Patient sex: M
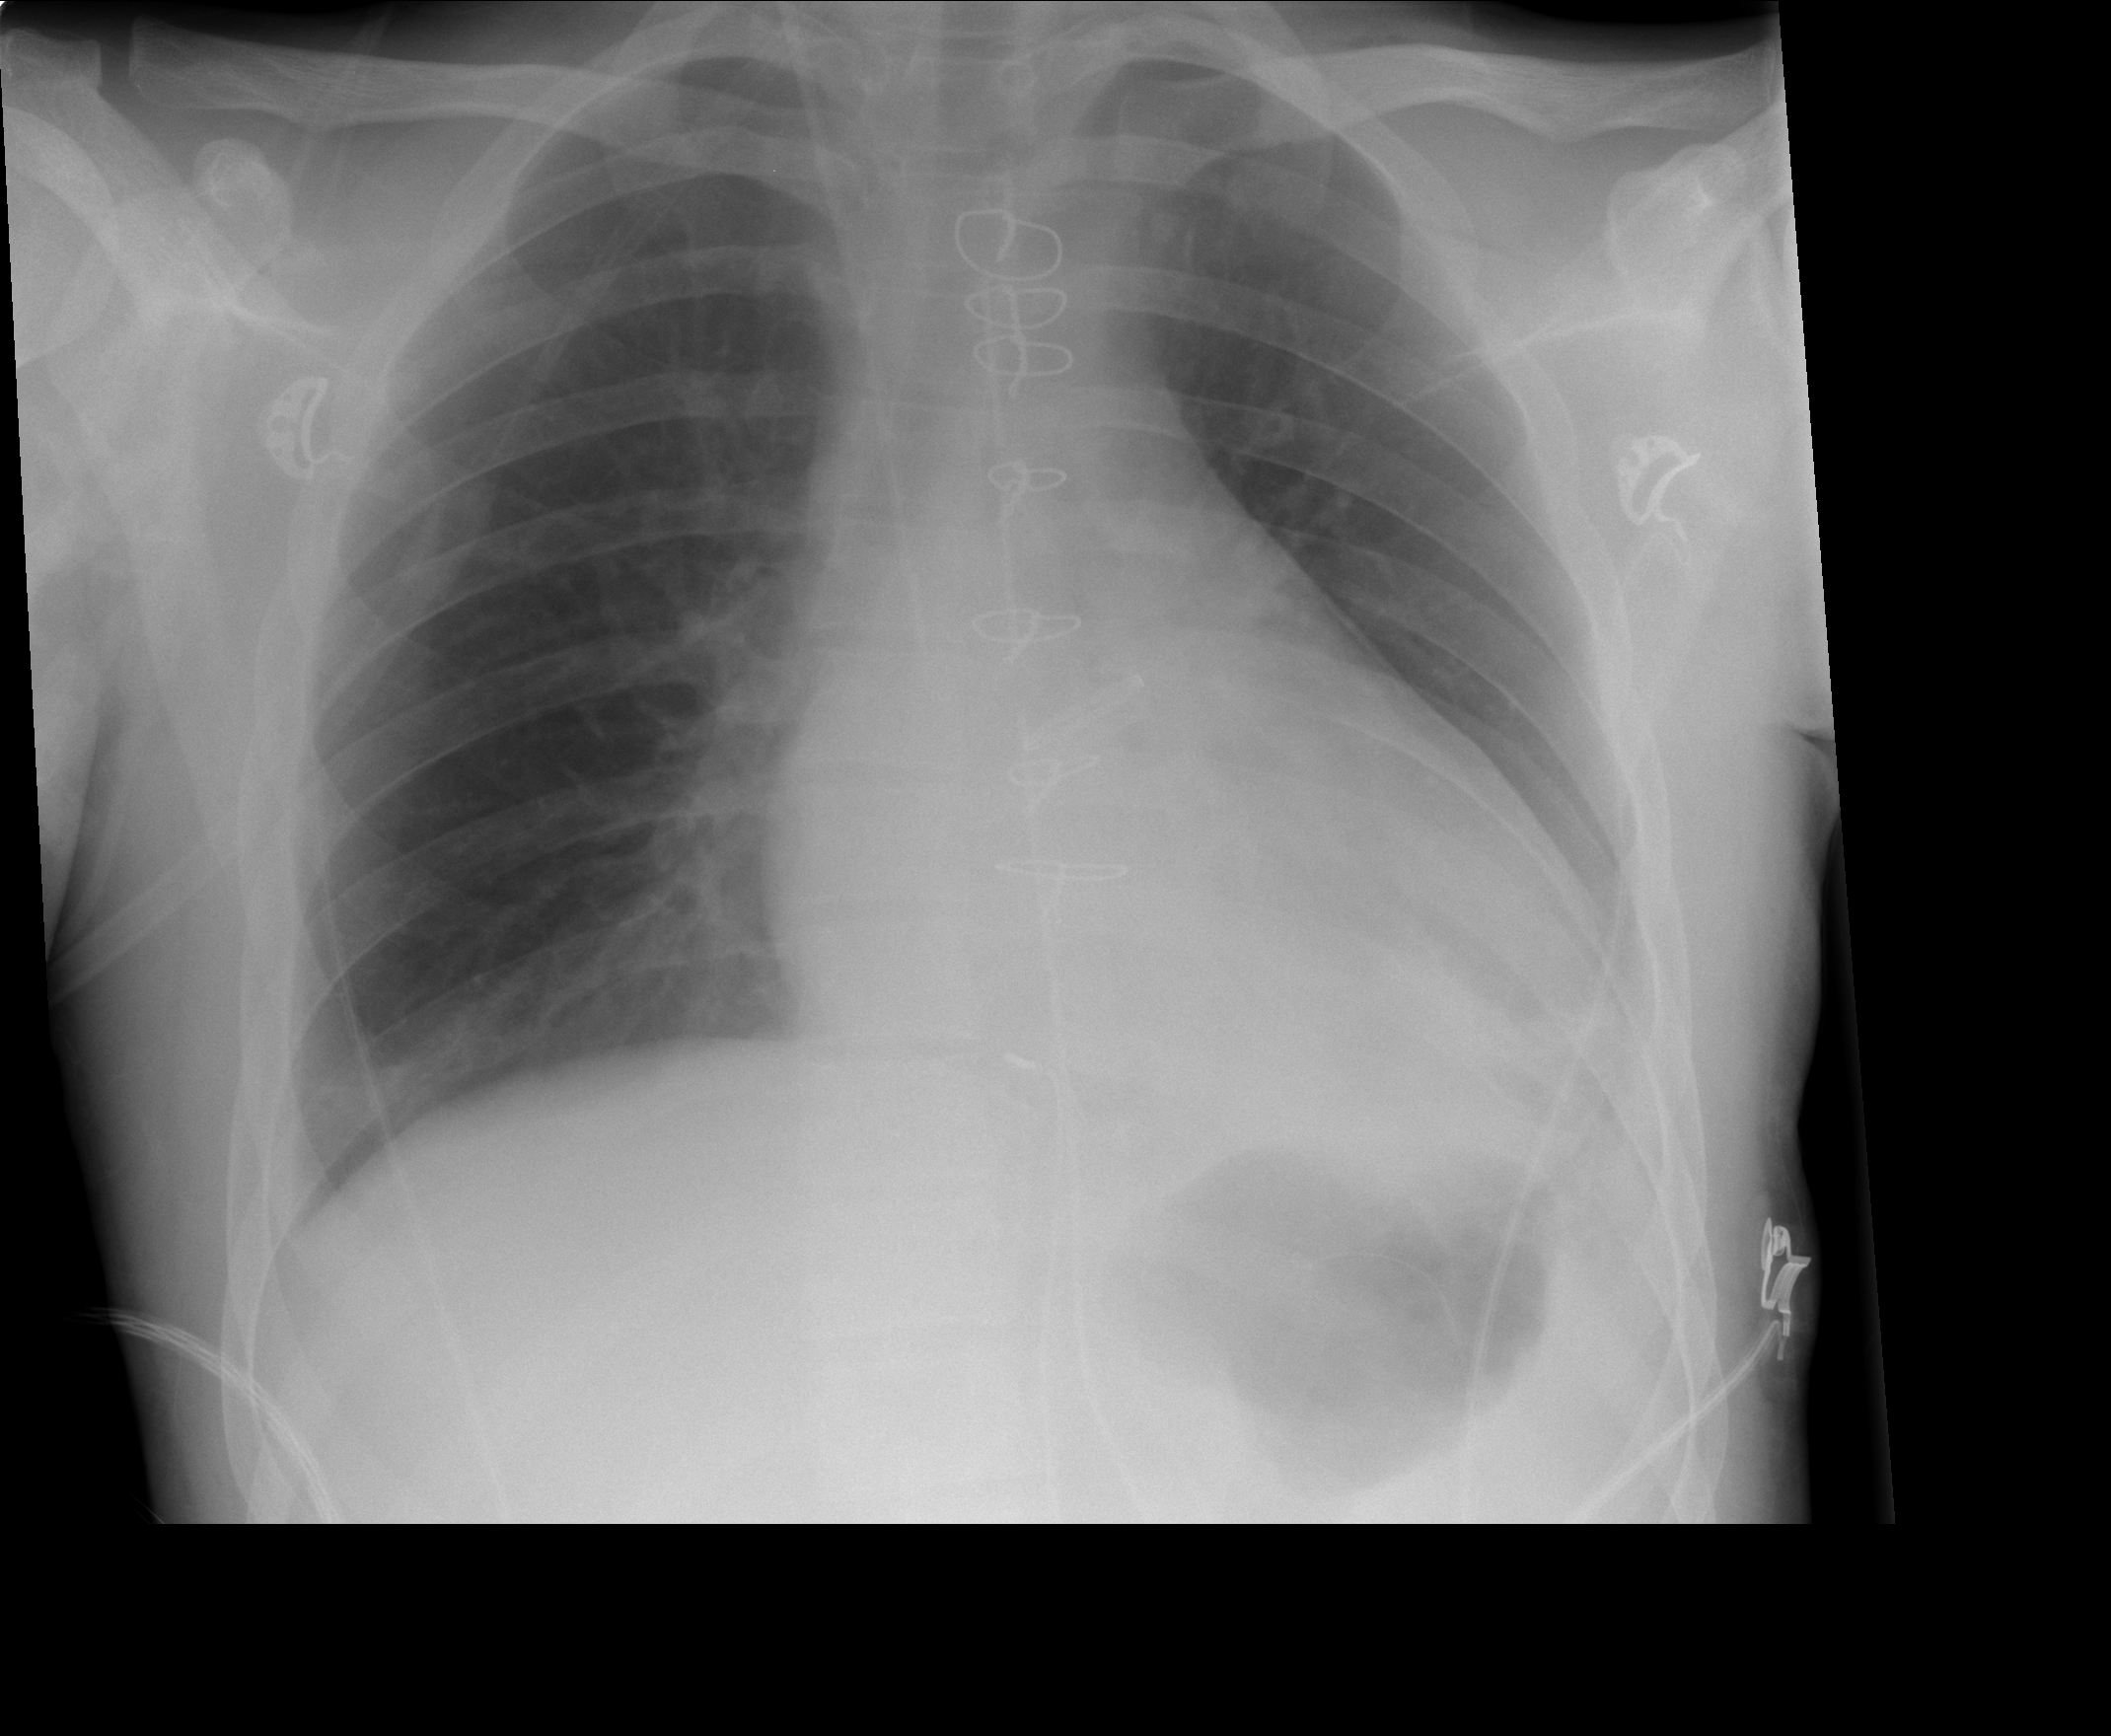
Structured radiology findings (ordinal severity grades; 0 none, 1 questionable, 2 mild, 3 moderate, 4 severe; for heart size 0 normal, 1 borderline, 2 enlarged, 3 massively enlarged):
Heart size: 1
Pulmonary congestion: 0
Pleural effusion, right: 0
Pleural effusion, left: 0
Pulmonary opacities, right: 0
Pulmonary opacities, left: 0
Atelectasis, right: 0
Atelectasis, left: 2